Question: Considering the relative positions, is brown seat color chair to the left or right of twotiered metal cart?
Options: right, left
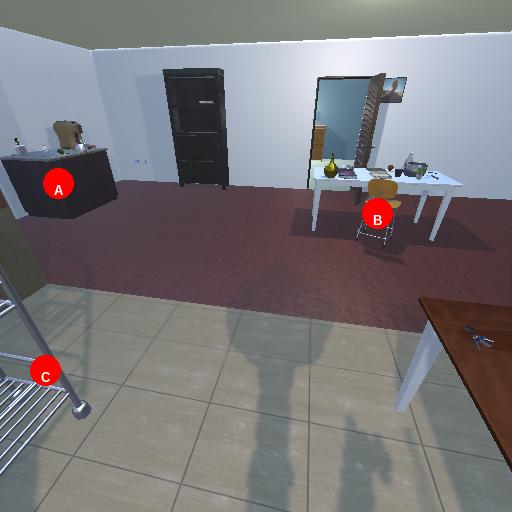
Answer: right